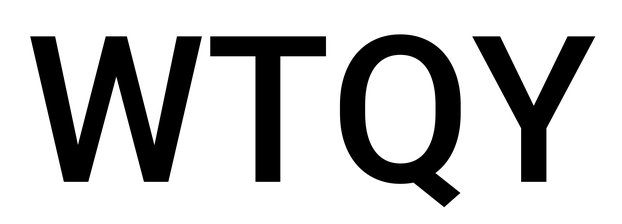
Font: Roboto_Medium